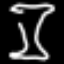
Label: hourglass